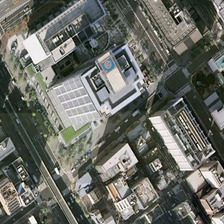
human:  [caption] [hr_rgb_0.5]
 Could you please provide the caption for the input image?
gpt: many buildings divide into six section by three dark gray highway .

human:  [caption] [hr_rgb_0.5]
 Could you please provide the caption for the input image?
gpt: six section buildings in it while surrounded by three long highway .

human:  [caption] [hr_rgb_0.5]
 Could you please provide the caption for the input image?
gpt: three dark gray highway through the building area .

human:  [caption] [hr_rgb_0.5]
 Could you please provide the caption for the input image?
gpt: three tall buildings with white roof in the middle .

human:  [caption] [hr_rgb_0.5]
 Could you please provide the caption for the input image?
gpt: many buildings are in a business area .